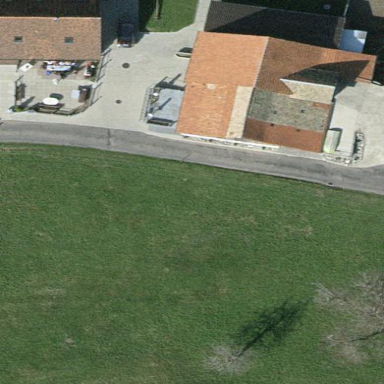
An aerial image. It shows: Farm auxiliary building with gabled roof.